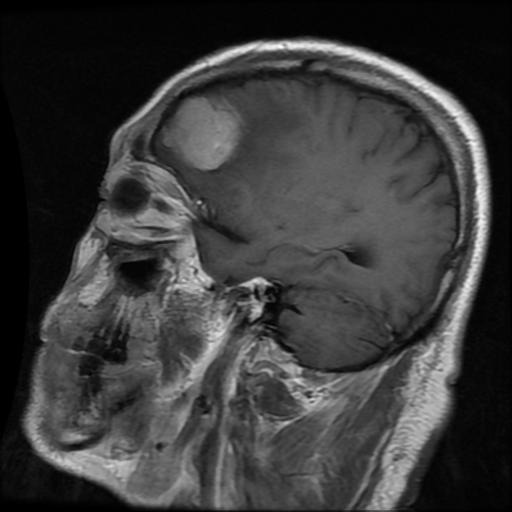
Label: meningioma